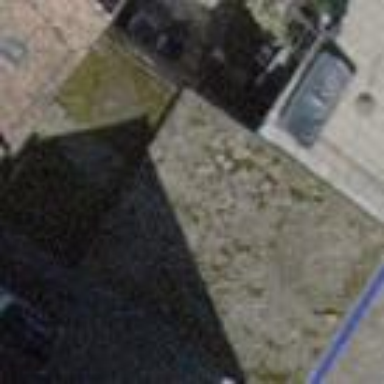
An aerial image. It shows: Gabled building with roof made of roof tiles.